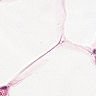
Metastatic tissue present: no